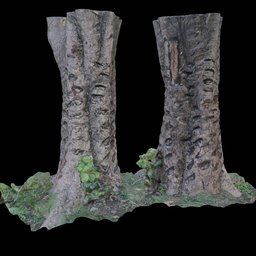
Label: nature